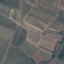
Land use / land cover: PermanentCrop